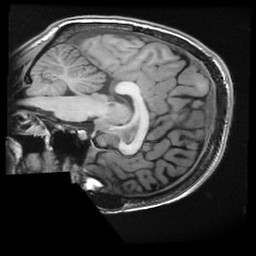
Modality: T1w
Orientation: sagittal
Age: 29
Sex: female
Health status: healthy
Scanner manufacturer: ge
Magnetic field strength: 3 T
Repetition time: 0.008236 s
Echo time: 0.003108 s